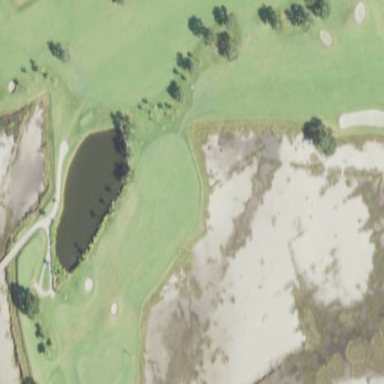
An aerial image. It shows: Rough area on grassy golf course.